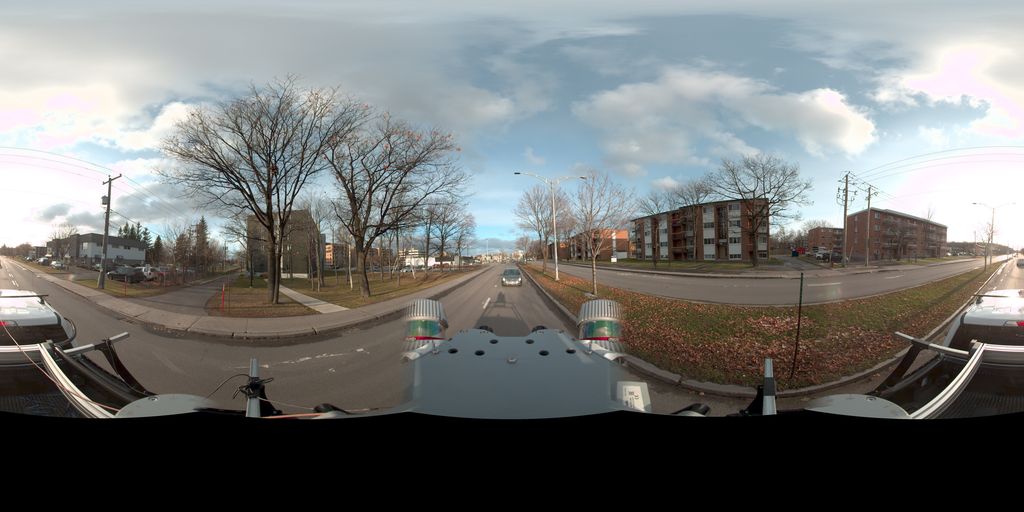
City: quebec_city